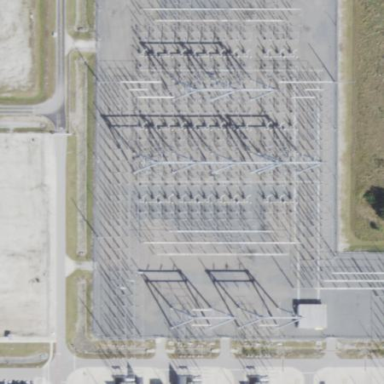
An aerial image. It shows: Outdoor power substation with fence surrounding it. The substation operates at the transmission level.